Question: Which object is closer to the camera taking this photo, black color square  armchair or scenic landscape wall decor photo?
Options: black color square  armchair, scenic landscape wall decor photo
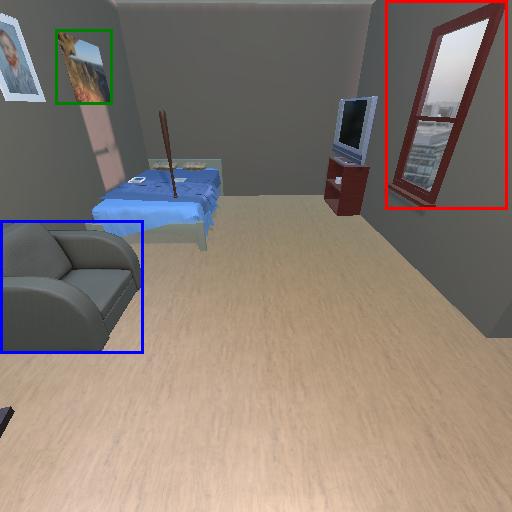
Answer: black color square  armchair